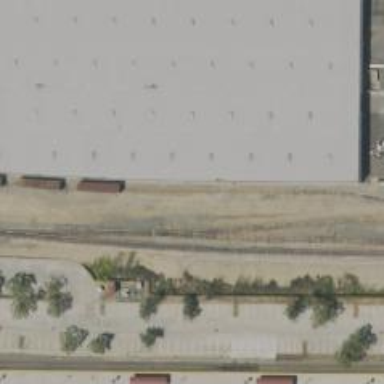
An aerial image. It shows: Railway siding with rails.